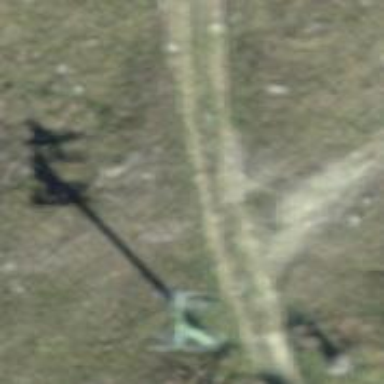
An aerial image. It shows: Pylon for aerialway.